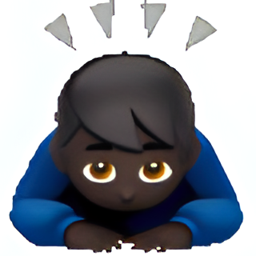
Name: person bowing deeply
Emoji: 🙇🏿
Group: People & Body
Sub-group: person-gesture